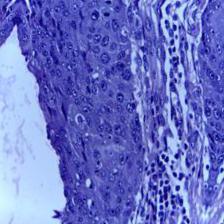
Diagnosis: OSCC